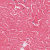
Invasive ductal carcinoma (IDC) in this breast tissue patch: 0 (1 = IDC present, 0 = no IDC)